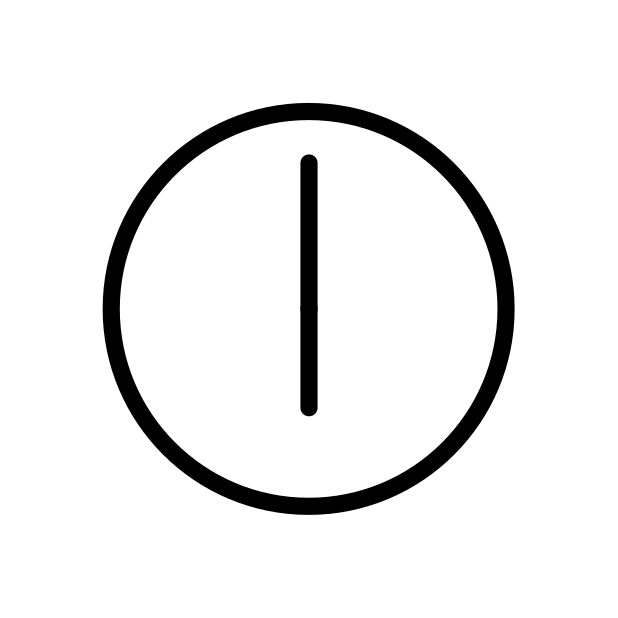
six o’clock